九年级 · 解析几何
如图, 在南北方向的海岸线 $M N$ 上, 有 $A 、 B$ 两艘巡逻船, 现均收到故障船 $C$ 的求救信号. 已知

$A 、 B$ 两船相距 $100(\sqrt{3}+1)$ 海里, 船 $C$ 在船 $A$ 的北偏东 $60^{\circ}$ 方向上, 船 $C$ 在船 $B$ 的东南方向上, $M N$ 上有一观测点 $D$, 测得船 $C$ 正好在观测点 $D$ 的南偏东 $75^{\circ}$ 方向上.

(1)分别求出 $A$ 与 $C, A$ 与 $D$ 之间的距离 $A C$ 和 $A D$ (如果运算结果有根号, 请保留根号).

(2)已知距观测点 $D$ 处 100 海里范围内有暗礁. 若巡逻船 $A$ 沿直线 $A C$ 去营救船 $C$, 在去营救的途中有无触蟙礁危险? (参考数据: $\sqrt{2} \approx 1.41, \sqrt{3} \approx 1.73$ )
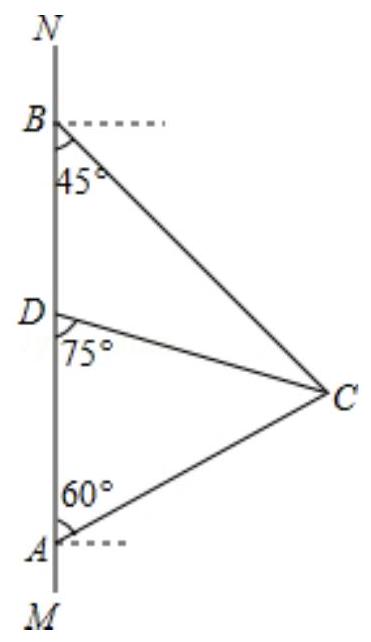
答案:

解: (1)如图, 作 $C E \perp A B$,

由题意得： $\angle A B C=45^{\circ}, \angle B A C=60^{\circ}$,

设 $A E=x$ 海里，

在Rt $\triangle A E C$ 中, $C E=A E \cdot \tan 60^{\circ}=\sqrt{3} x$ ；

在Rt $\triangle B C E$ 中, $B E=C E=\sqrt{3} x$.

$\therefore A E+B E=x+\sqrt{3} x=100(\sqrt{3}+1)$,

解得： $x=100$.

$A C=2 x=200$.

在 $\triangle A C D$ 中, $\angle D A C=60^{\circ}, \angle A D C=75^{\circ}$, 则 $\angle A C D=45^{\circ}$.

过点 $D$ 作 $D F \perp A C$ 于点 $F$,

设 $A F=y ，$ 则 $D F=C F=\sqrt{3} y ，$

$\therefore A C=y+\sqrt{3} y=200$,
解得: $y=100(\sqrt{3}-1)$,

$\therefore A D=2 y=200(\sqrt{3}-1)$.

答: $A$ 与 $C$ 之间的距离 $A C$ 为 200 海里, $A$ 与 $D$ 之间的距离 $A D$ 为 $200(\sqrt{3}-1)$ 海里.

(2) 由(1) 可知, $D F=\sqrt{3} A F=\sqrt{3} \times 100(\sqrt{3}-1) \approx 126.3$ 海里,

$\because 126.3>100$,

所以巡逻船 $A$ 沿直线 $A C$ 航线，在去营救的途中没有触暗礁危险.